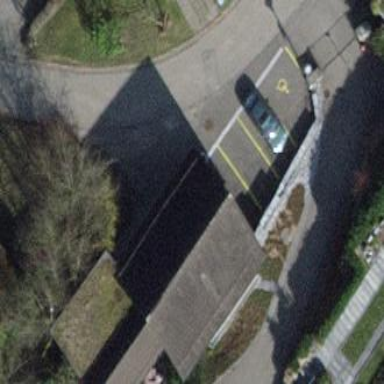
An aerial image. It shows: View of roof of building.